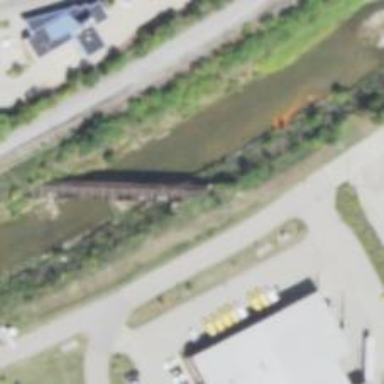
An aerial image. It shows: Abandoned railway bridge.